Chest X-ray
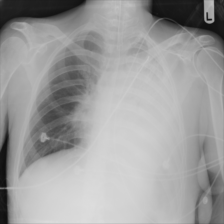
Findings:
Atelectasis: negative
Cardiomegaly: negative
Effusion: negative
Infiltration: negative
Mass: negative
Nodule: negative
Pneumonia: negative
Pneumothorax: negative
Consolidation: negative
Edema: negative
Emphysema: negative
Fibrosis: positive
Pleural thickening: negative
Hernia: negative